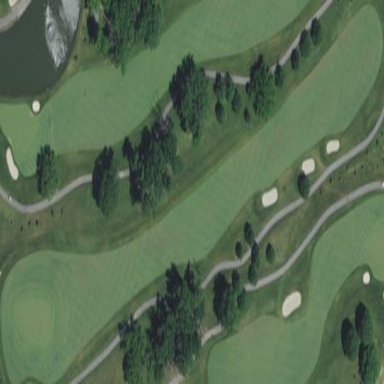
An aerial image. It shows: Golf fairway surrounded by grass.